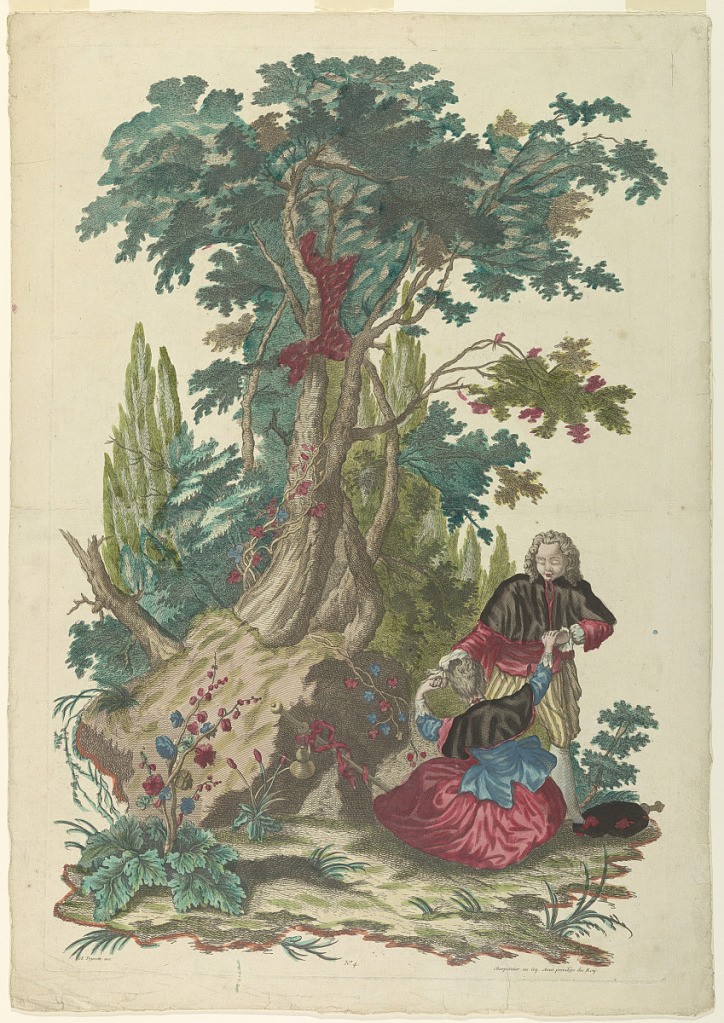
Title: Print
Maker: Alexis Peyrotte, French, 1699–1769
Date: ca. 1750
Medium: Hand-colored etching with watercolor on paper
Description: A man helps a woman rise, taking her hands. beneath a large tree on a knoll. Trees in background.